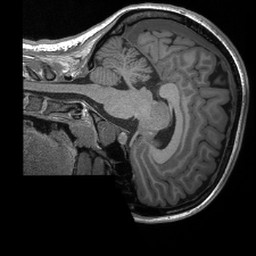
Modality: T1w
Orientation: sagittal
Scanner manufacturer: siemens
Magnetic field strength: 3 T
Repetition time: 2.4 s
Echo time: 0.00213 s